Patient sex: M
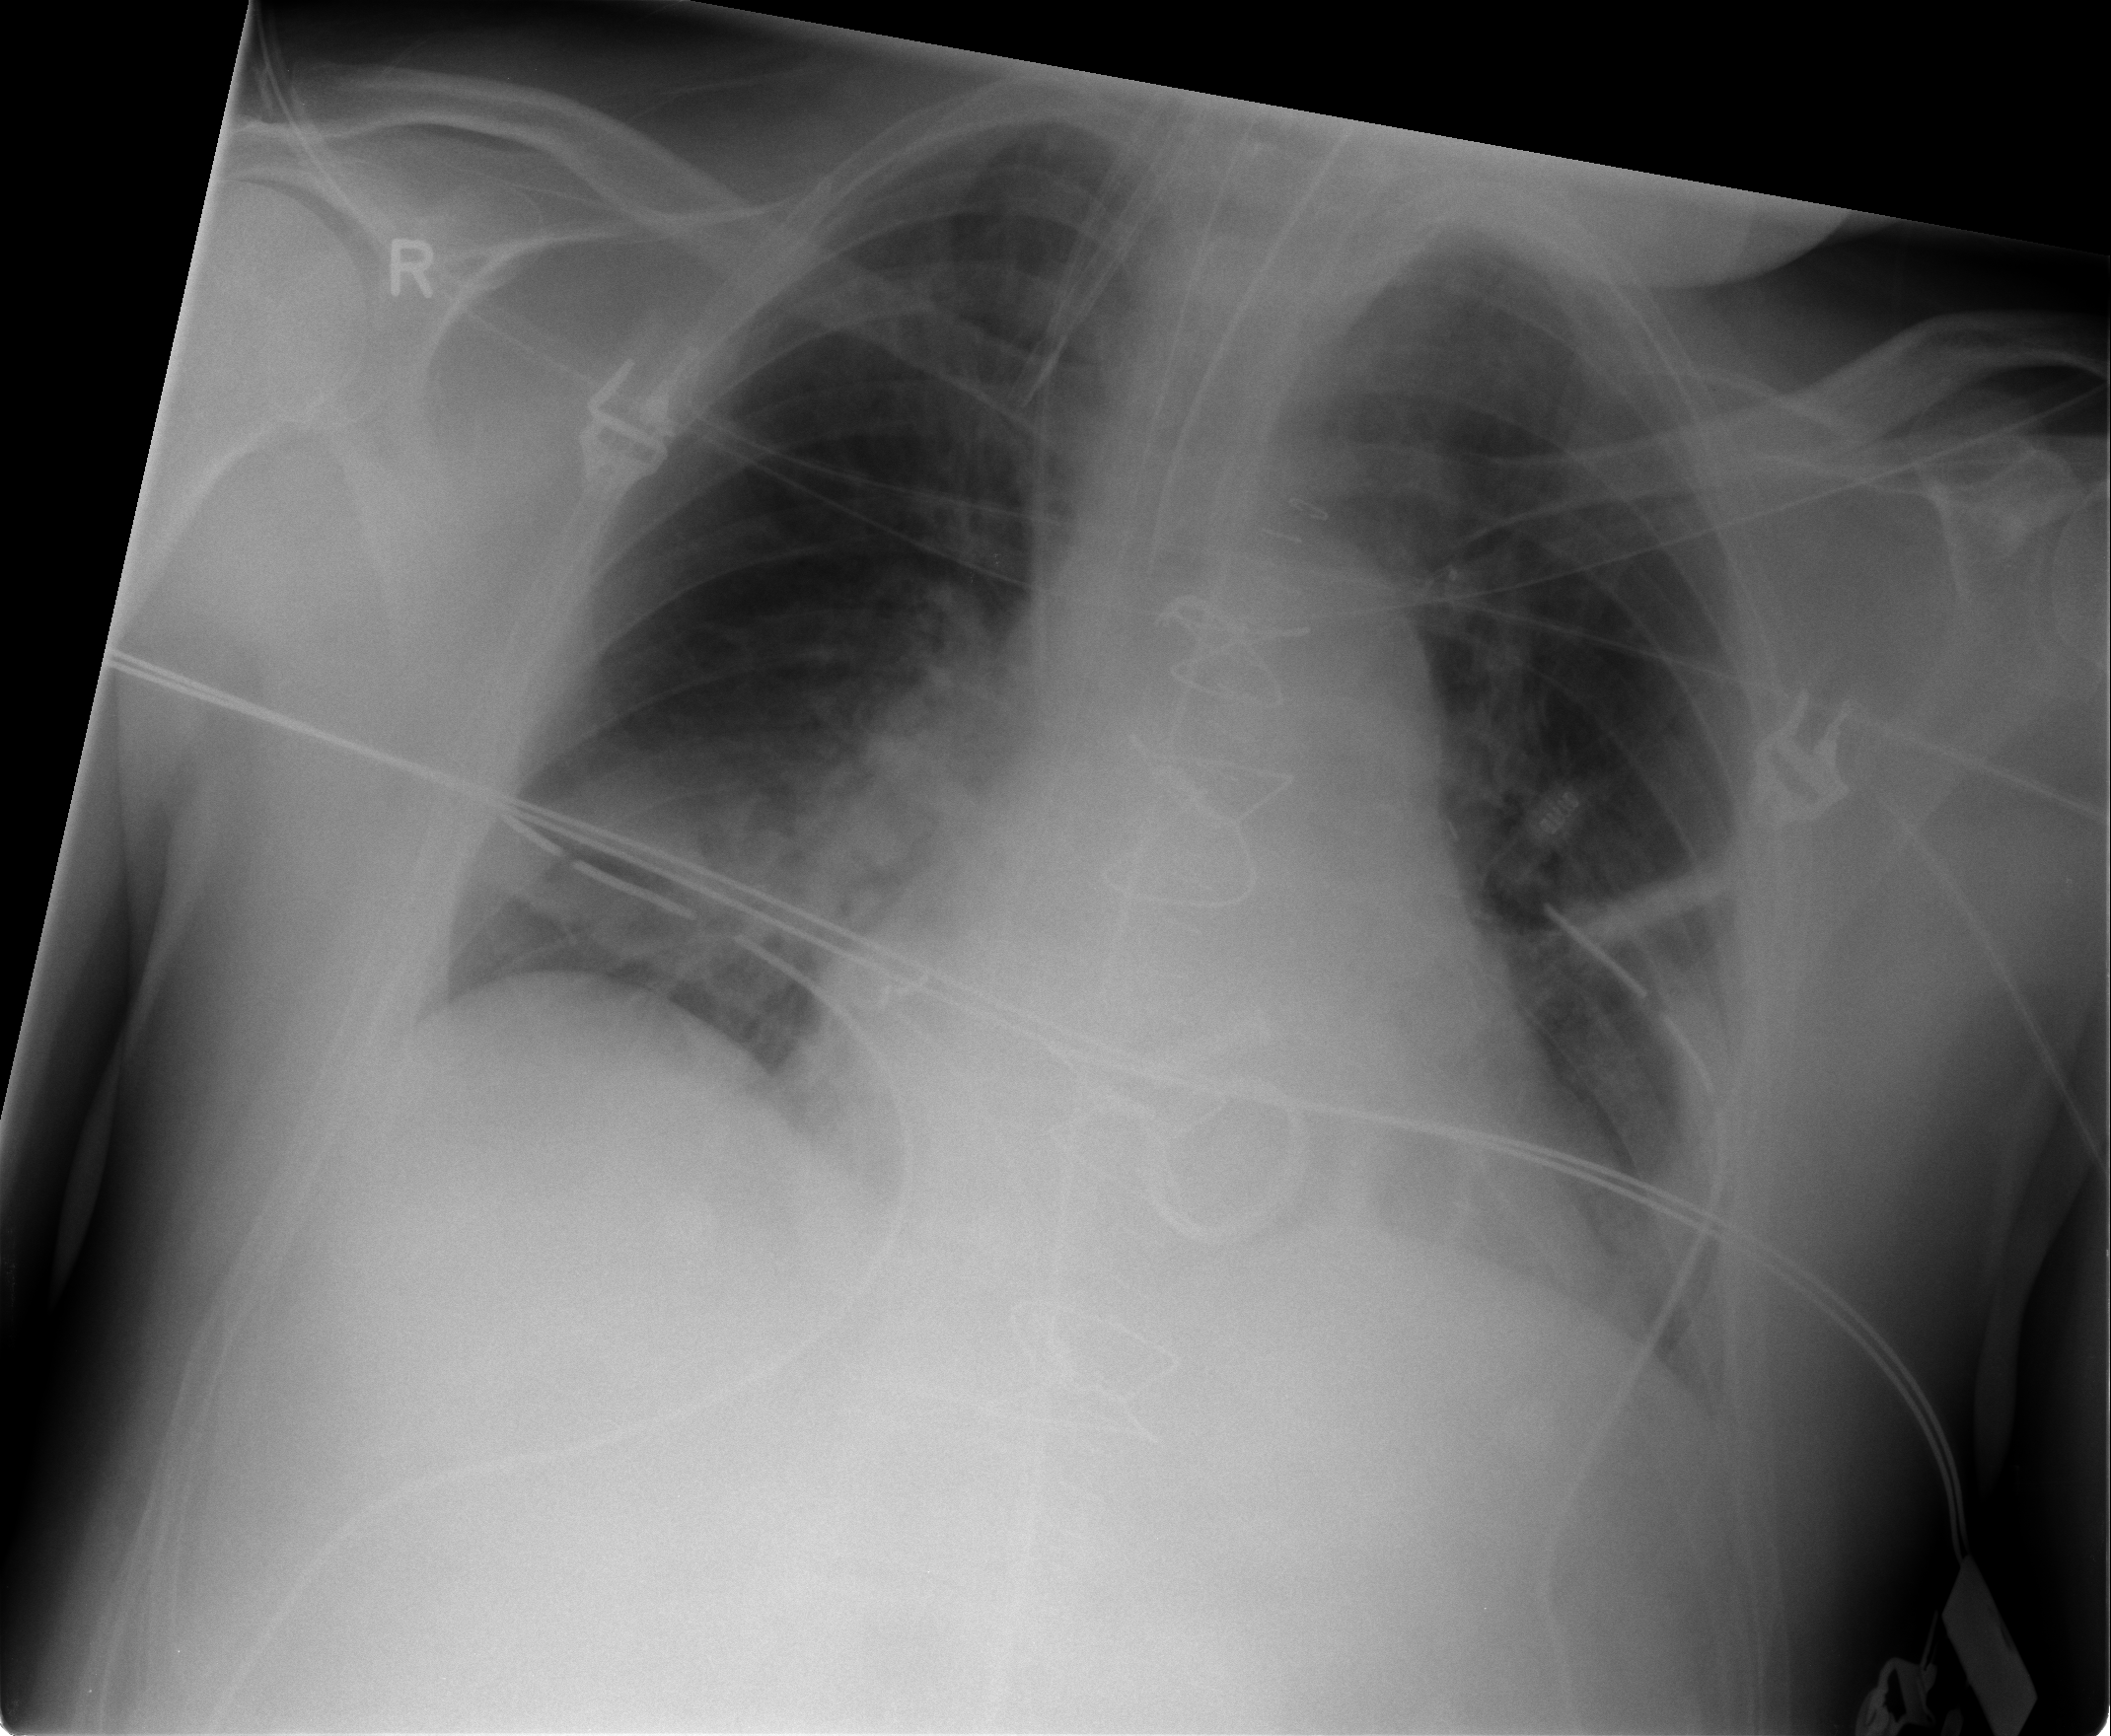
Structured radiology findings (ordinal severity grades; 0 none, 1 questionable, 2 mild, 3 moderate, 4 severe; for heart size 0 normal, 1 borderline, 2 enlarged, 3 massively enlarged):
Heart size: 2
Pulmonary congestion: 2
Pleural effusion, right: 0
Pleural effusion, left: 0
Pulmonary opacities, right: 1
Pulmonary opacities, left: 0
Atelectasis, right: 2
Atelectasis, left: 2